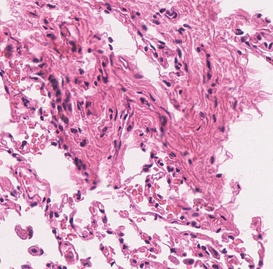
Tumor epithelial tissue: no
Tumor-associated stroma tissue: no
Normal tissue: yes